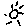
Label: sun